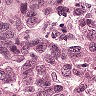
Metastatic tissue present: yes